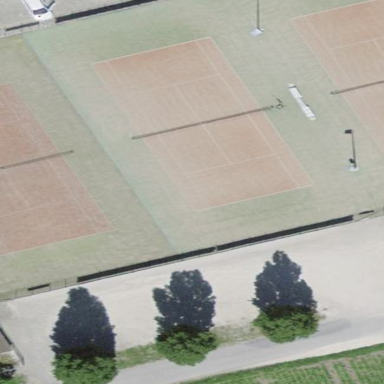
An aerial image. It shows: Tennis court on pitch designated for leisure land.